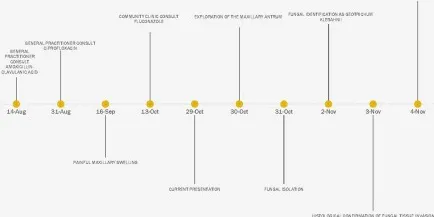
Timeline of events shown in weeks since first presentation of patient.
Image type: chart (chart)